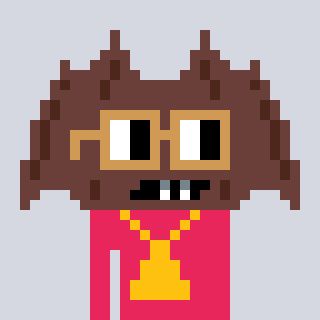
a pixel art character with square brown glasses, a bat-shaped head and a redpinkish-colored body on a cool background